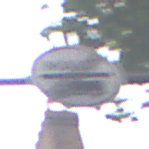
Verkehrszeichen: EndeMautpflicht
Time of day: MorningAfternoon
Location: Outdoor (Urban)
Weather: Overcast
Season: NotSpecified
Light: Natural